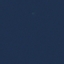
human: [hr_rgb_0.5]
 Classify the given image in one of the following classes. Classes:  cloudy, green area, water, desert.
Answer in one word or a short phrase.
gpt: water